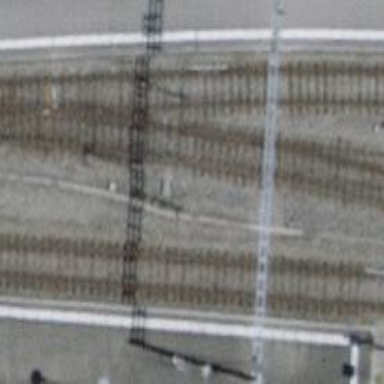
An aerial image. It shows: Railway switch.